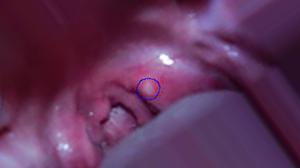
Condition: Mouth Ulcer